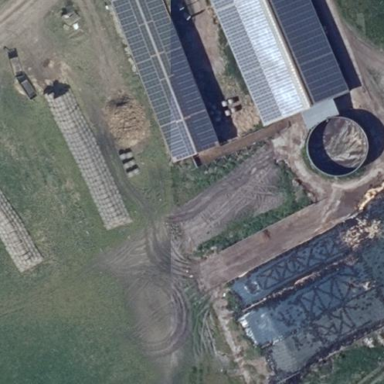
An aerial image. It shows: Farmyard area.